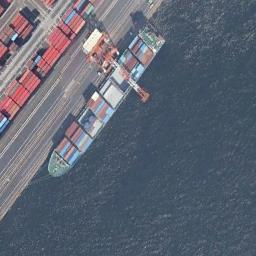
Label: ship